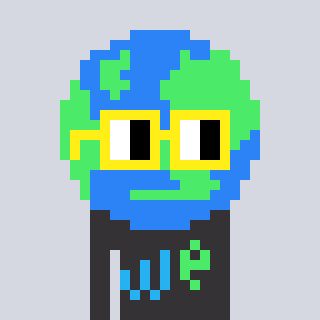
a pixel art character with square yellow glasses, a earth-shaped head and a grayscale-colored body on a cool background